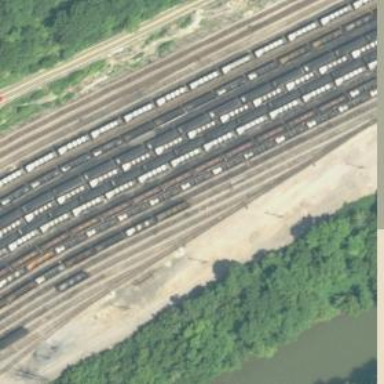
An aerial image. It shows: Railway yard used for servicing trains.